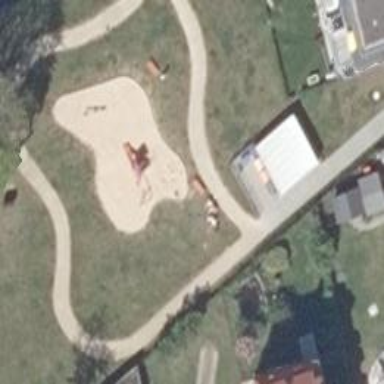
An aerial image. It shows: Playground featuring sandpit with playground theme.